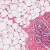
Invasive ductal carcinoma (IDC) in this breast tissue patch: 0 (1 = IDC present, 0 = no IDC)